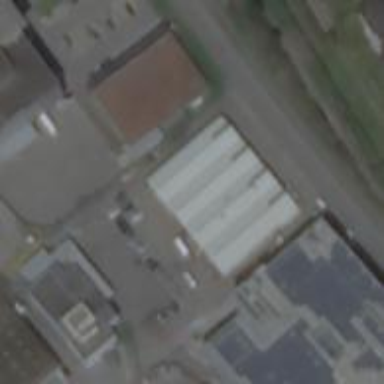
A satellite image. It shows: Industrial building.